Question: I want to use currently loaded webpage in internet explorer as 'HtmlDocument' in HtmlAgilityPack. I am using explorer document through mshtml as COM object.
'''
mshtml.HTMLDocument doc = explorer.Document as mshtml.HTMLDocument;
'''
Then I've tried to convert it to HtmlDocument which is using in HtmlAgilityPack
'''
HtmlAgilityPack.HtmlDocument hdoc = (HtmlAgilityPack.HtmlDocument)doc;
'''
But it's not working due to invalid cast operation. Exception message is shown below.

Anyhow I want to use currently loaded webpage as source to htmlagilitypack, I know that I can use HtmlWeb provided by htmlagility pack and load current url but I want to highlight elements which are in the loaded page (elements found using htmlagilitypack) I guess it cannot be done through that kind of implementation. Any ideas to implement this any support will be great. thanks.
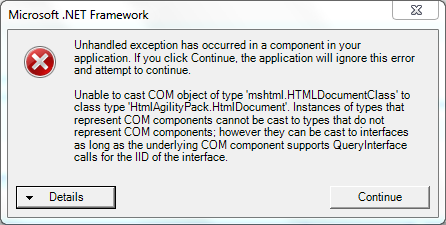
Answer: Of course you can't cast between 'mshtml.HTMLDocument' and 'HtmlAgilityPack.HtmlDocument', they're completely distinct classes from different libraries, where one is purely managed and the other is a managed COM wrapper.
What you can do is grab the HTML from the 'mshtml.HTMLDocument' and load it into the Agility Pack.
Probably something along these lines:
'''
mshtml.IHTMLDocument3 sourceDoc = (mshtml.IHTMLDocument3) explorer.Document;
string documentContents = sourceDoc.documentElement.outerHTML;
HtmlAgilityPack.HtmlDocument targetDoc = new HtmlAgilityPack.HtmlDocument();
targetDoc.LoadHtml(documentContents);
'''
You could also use the <URL> and then call the Save method, pass a 'MemoryStream' and then feed that to the HtmlAgilityPack.